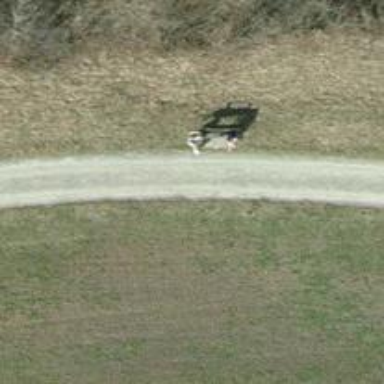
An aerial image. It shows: Brown bench.